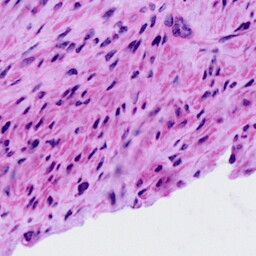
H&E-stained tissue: Cervix